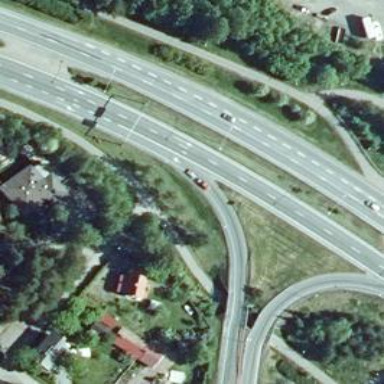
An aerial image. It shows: Motorway junction.